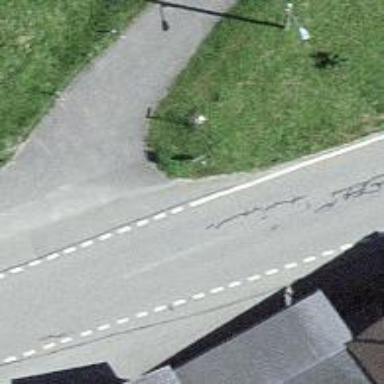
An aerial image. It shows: Bus stop with platform for public transport.